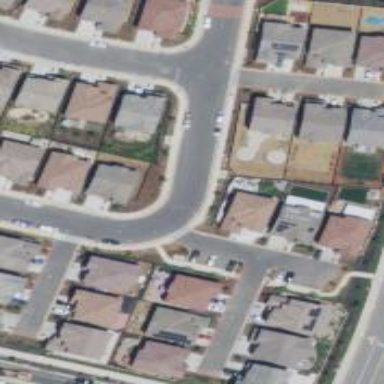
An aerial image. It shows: Shared driveway marked as service road.